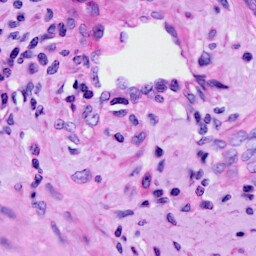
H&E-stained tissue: Cervix